Question: I have this HTML:
'''
<article class="images">
<ul class="cf">
<li>
<a href="#">
<img src="http://www.placehold.it/800x600" alt="" />
</a>
</li>
</ul>
</article>
'''
And this CSS:
'''
* {
margin: 0;
padding: 0;
}
.images ul {
margin-left: -3%;
width: 100%;
background: red;
}
.images li {
list-style-type: none;
}
.images li img {
width: 17%;
margin-left: 3%;
margin-bottom: 3%;
float: left;
}
'''
Still, in Safari the 'ul' seems to have some kind of padding on the right.
In Firefox the 'ul' is displayed correctly.
See it for yourself: <URL>
Is there any way to fix that?
Edit: With Safari 6.0.2 on OS X 10.8.2 it looks like this:

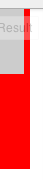
Answer: I'm assuming the issue is that you're using negative 'margin' and this is causing a problem (I don't have access to a Mac at the moment, so I can't verify).
Try changing your CSS to what's below. I also changed your 'clearfix' to one I picked up a while ago that has had excellent cross-browser results.
<URL>
CSS:
'''
/* Reset */
* {
margin: 0;
padding: 0;
}
/* Clearfix */
.clear:after {
clear: both;
content: ".";
display: block;
height: 0;
line-height: 0;
visibility: hidden;
}
/* Images */
.images ul {
width: 100%;
background: red;
}
.images li {
list-style: none;
overflow: hidden;
margin-right: 3%;
margin-bottom: 3%;
float: left;
width: 17%;
height: 17%;
}
.images li img {
float: left;
max-width: 100%;
max-height: 100%;
}
'''
And tighten up your HTML (not necessary, but it's prettier):
'''
<article class="images">
<ul class="clear">
<li> <a href="#"><img src="http://www.placehold.it/800x600" alt="" /></a></li>
<li><a href="#"><img src="http://www.placehold.it/800x600" alt="" /></a></li>
<li> <a href="#"><img src="http://www.placehold.it/800x600" alt="" /></a></li>
<li> <a href="#"><img src="http://www.placehold.it/800x600" alt="" /></a></li>
<li> <a href="#"><img src="http://www.placehold.it/800x600" alt="" /></a></li>
<li> <a href="#"><img src="http://www.placehold.it/800x600" alt="" /></a></li>
<li> <a href="#"><img src="http://www.placehold.it/800x600" alt="" /></a></li>
<li> <a href="#"><img src="http://www.placehold.it/800x600" alt="" /></a></li>
</ul>
</article>
'''